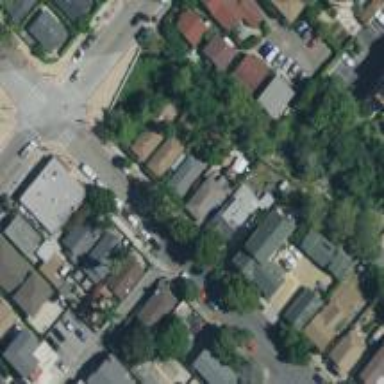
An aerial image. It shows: Alleyway designated as service road.